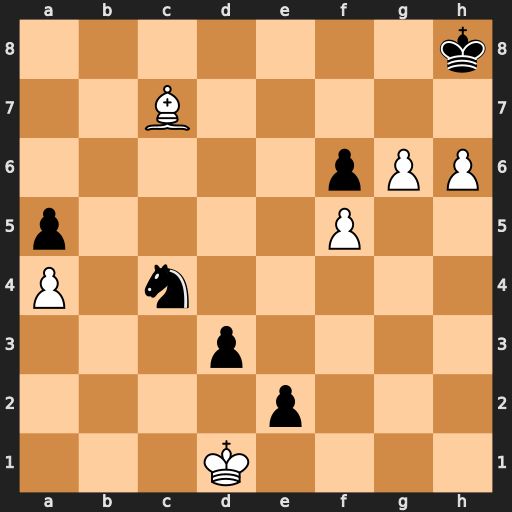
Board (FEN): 7k/2B5/5pPP/p4P2/P1n5/3p4/4p3/3K4
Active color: w
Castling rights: -
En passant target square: -
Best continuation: Ke1 d2+ Kxe2